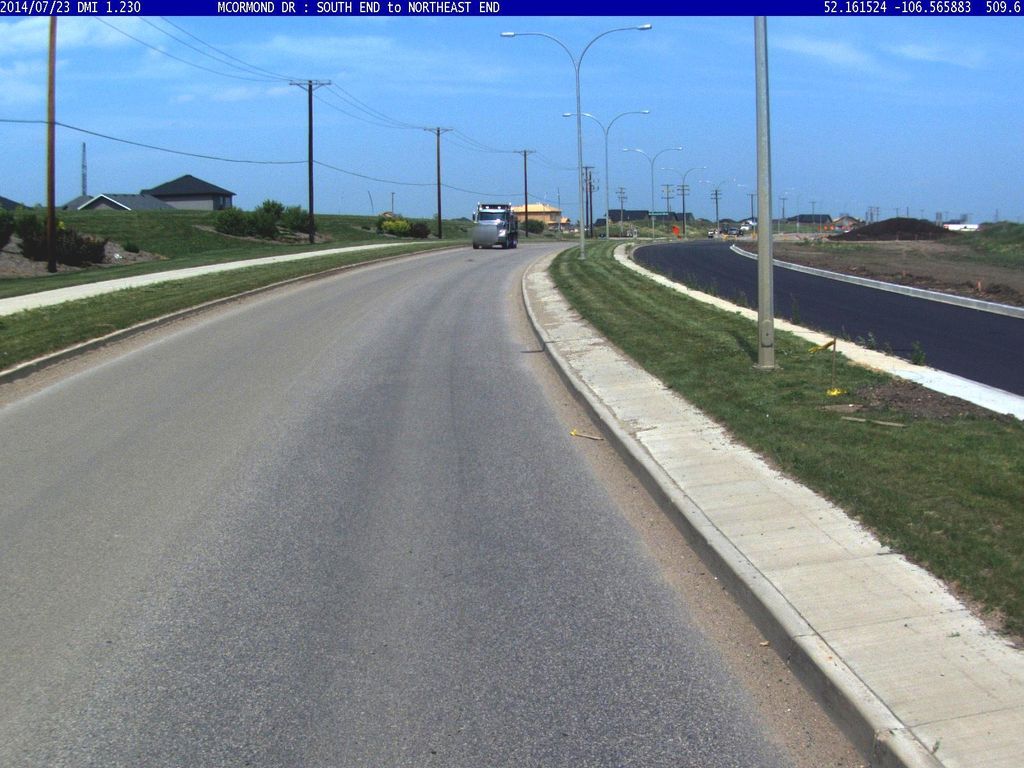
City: saskatoon